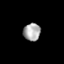
Tissue: lung
Cell type: Others
Senescence score: 0.2311
Nuclear area (px): 292
Mean DAPI intensity: 170.445